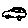
Label: car